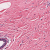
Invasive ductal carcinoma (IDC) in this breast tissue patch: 0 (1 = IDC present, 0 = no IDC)